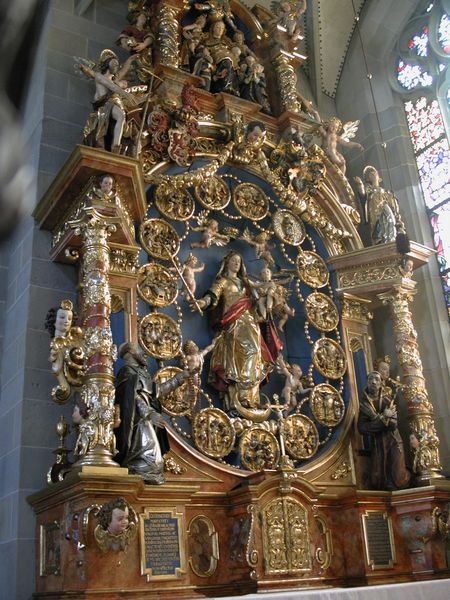
Titel: Rosenkranzaltar
Künstler: Jörg Zürn
Standort: Überlingen, St. Nikolaus (EU - D - BW)
Schlagwörter: blau, kopf, fenster, tür, rot, barock, kirche, gold, stab, figuren, altar, triumph, jesus, kreuzigung, mittelalter, heilig, maria